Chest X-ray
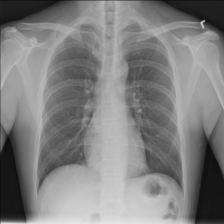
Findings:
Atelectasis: negative
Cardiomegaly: negative
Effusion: negative
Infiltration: positive
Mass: negative
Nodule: negative
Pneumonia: negative
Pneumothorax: negative
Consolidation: negative
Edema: negative
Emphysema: negative
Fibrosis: negative
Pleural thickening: negative
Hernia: negative